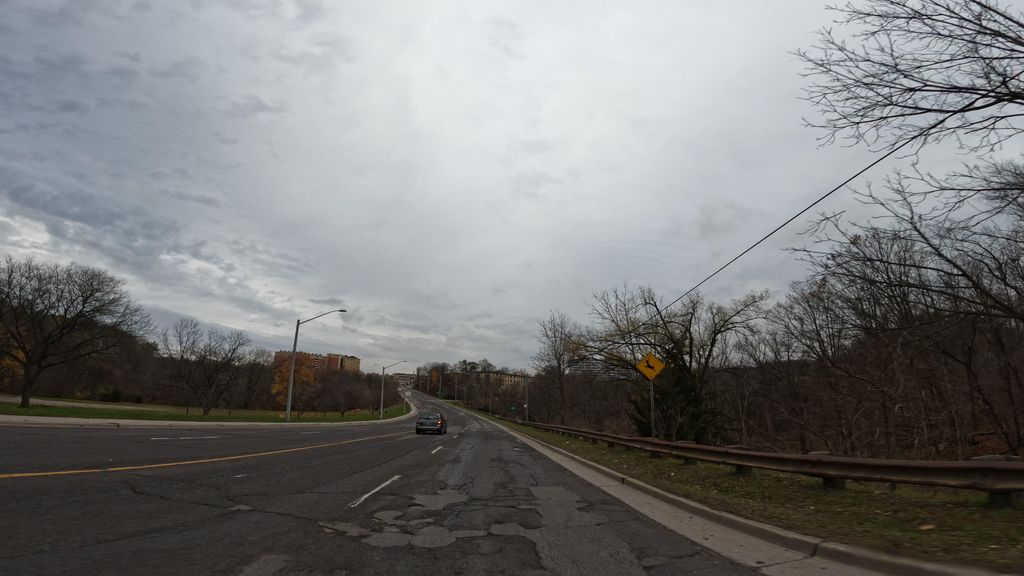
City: hamilton